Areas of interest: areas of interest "Swimming Pool"
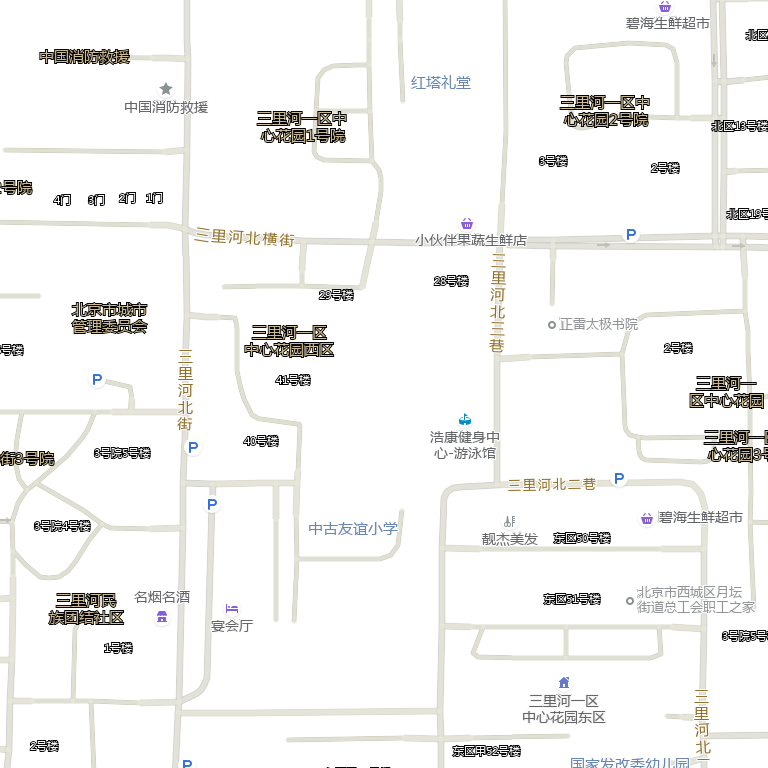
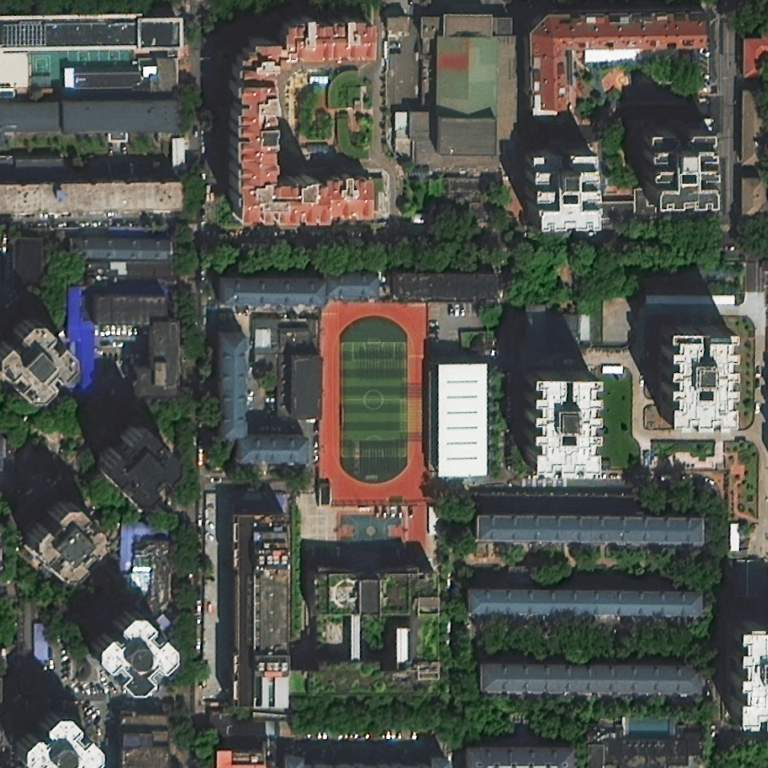